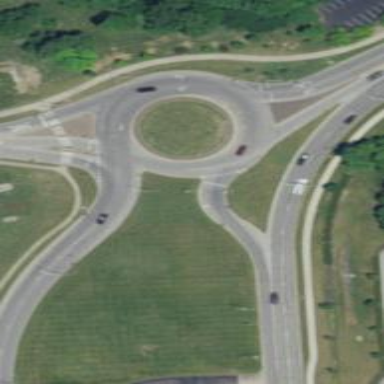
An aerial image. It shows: Secondary road leading to roundabout.